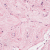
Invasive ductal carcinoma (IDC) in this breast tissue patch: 0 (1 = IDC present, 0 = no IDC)